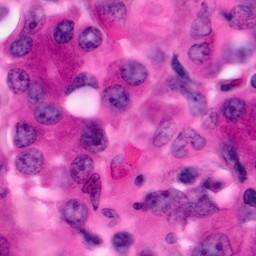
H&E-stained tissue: Pancreatic